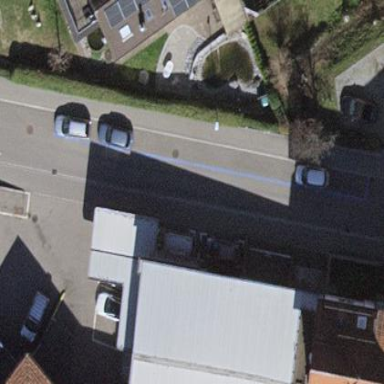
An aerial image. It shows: Parking lane.